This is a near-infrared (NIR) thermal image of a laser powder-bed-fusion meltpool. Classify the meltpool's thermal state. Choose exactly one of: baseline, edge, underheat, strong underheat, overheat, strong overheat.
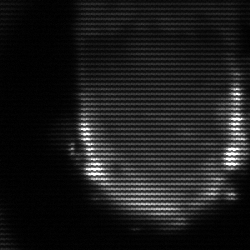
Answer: baseline